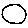
Label: moon